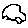
Label: car